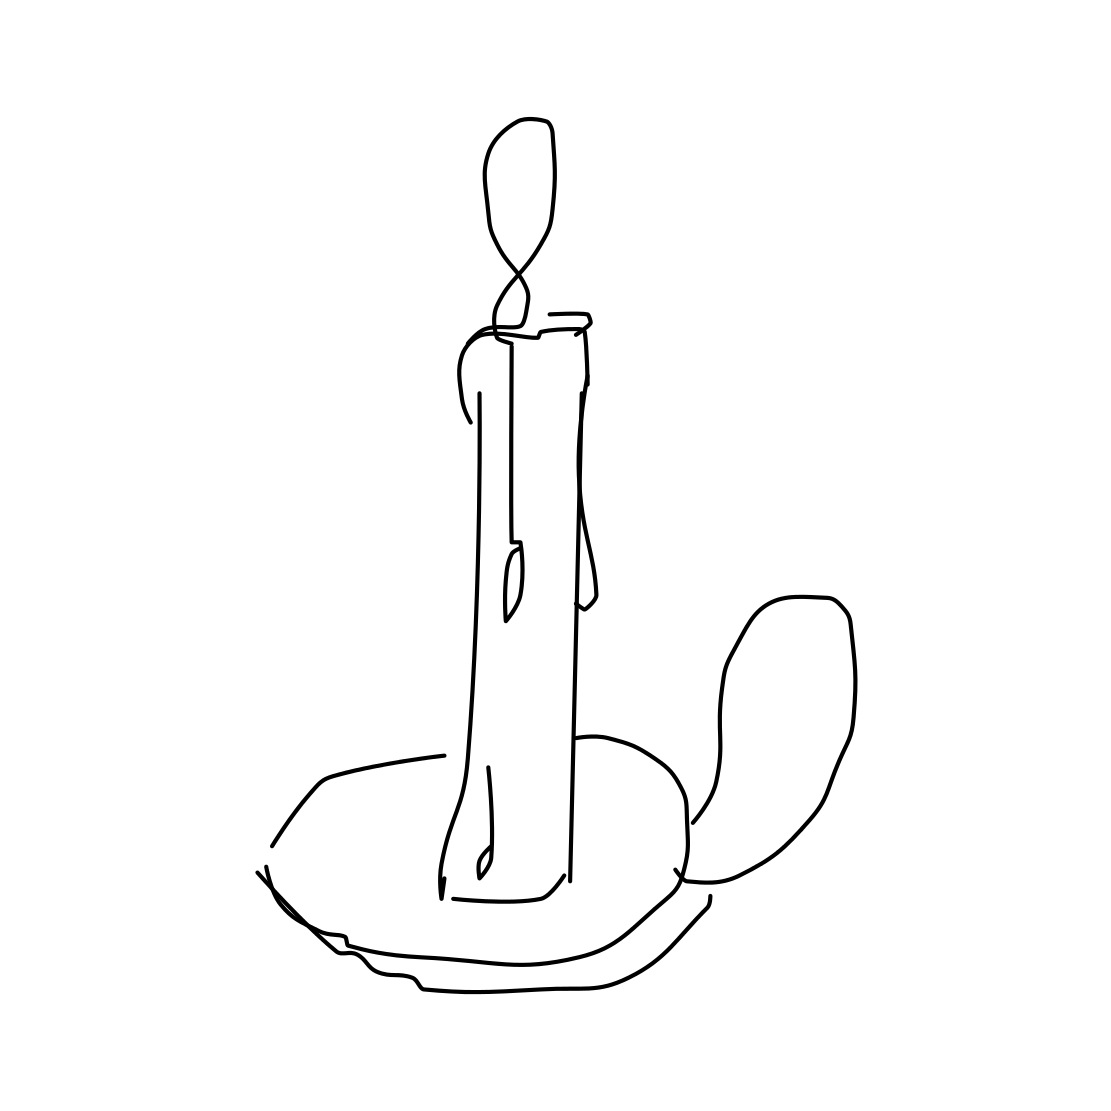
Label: candle